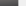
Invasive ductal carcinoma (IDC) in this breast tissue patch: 0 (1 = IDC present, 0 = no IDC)